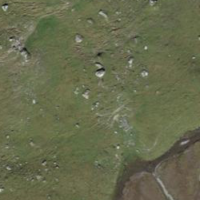
EUNIS habitat code: 23
Species observed at this site:
Silene acaulis
Gentianella campestris